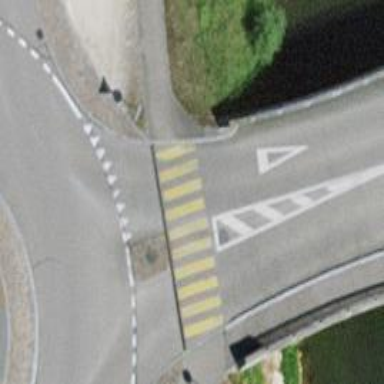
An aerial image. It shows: Marked pedestrian crossing with zebra designation and central island.